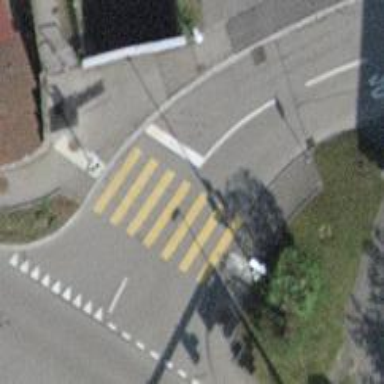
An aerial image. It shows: Crossing with zebra markings regulated by traffic signals.